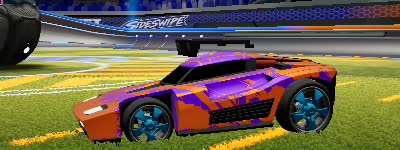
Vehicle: breakout